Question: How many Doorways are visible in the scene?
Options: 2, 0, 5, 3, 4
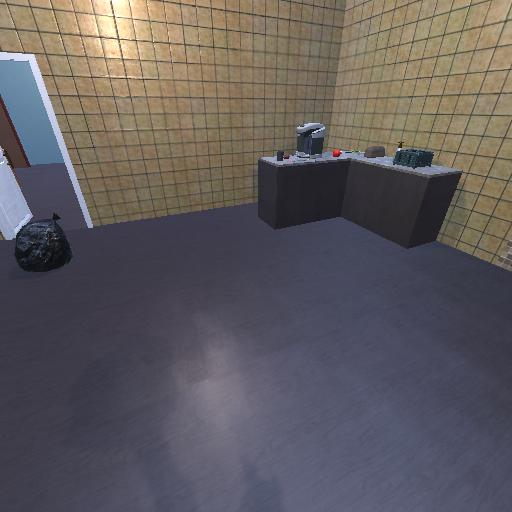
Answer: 2